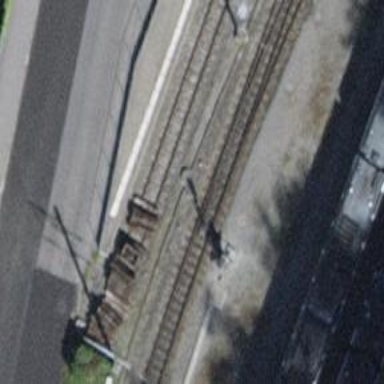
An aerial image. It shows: Railway switch.